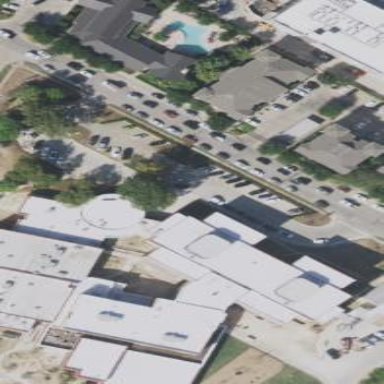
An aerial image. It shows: School building.